Question: I'm trying to design such a table in lua using love2d. While I read a lot of tutorials about Lua I couldn't manage to create such a table as I didn't understand the concept. can anyone help me in creating this table?

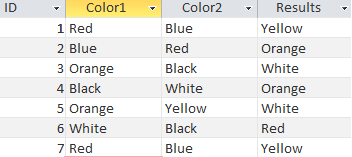
Answer: defining:
'''
YourTable = {
[1] = {Color1='Red', Color2='Blue', Result='Yellow'},
[2] = {Color1='Blue', Color2='Red', Result='Orange'},
[3] = ...
}
'''
accessing:
'''
print(YourTable[2].Color1)
'''